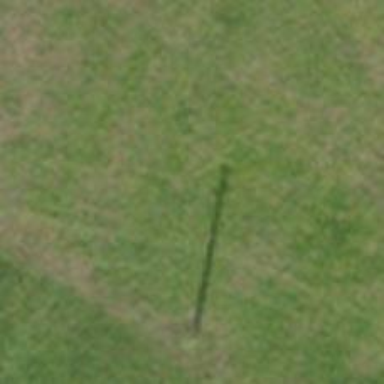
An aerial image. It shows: Power pole.